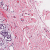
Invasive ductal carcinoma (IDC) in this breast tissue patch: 1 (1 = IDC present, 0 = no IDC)